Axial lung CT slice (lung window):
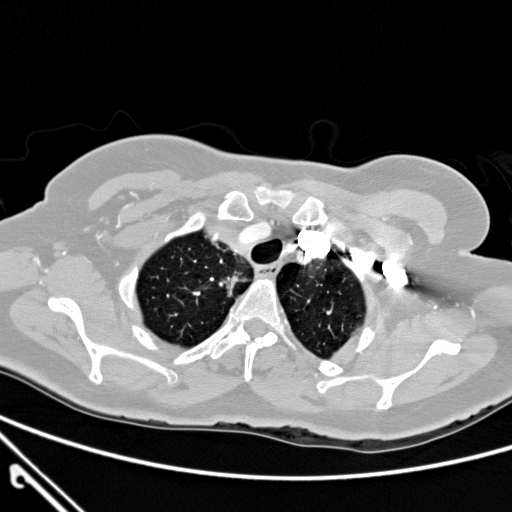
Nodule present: no